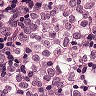
Metastatic tissue present: yes